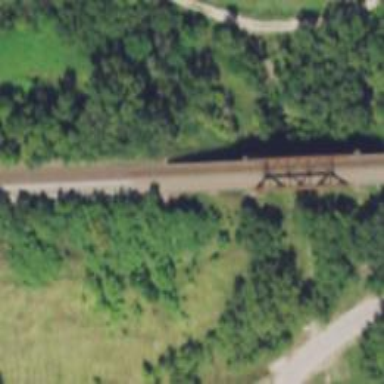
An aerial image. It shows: Bridge over railway line.